Aerial crown-view tile of a tropical tree (Barro Colorado Island, Panama), acquired 20250915:
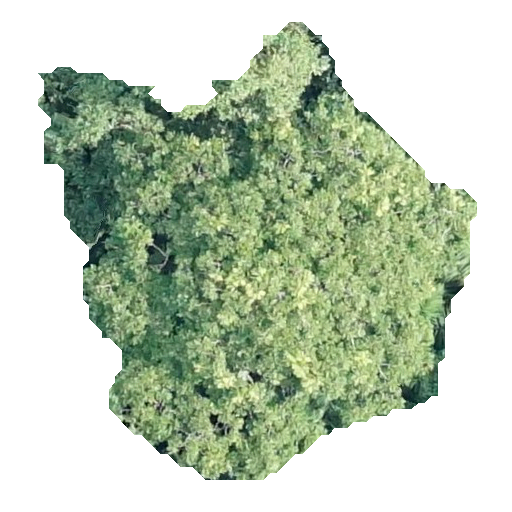
Species: Dipteryx oleifera
GBIF accepted scientific name: Dipteryx oleifera
Crown area: 185.809 m²